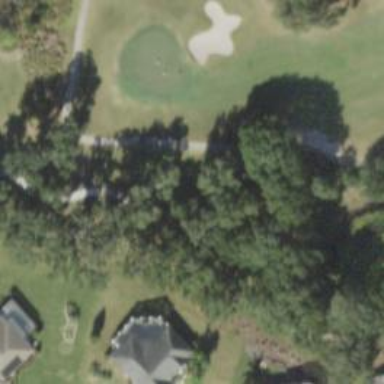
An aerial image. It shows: Path bridge over golf cartpath.